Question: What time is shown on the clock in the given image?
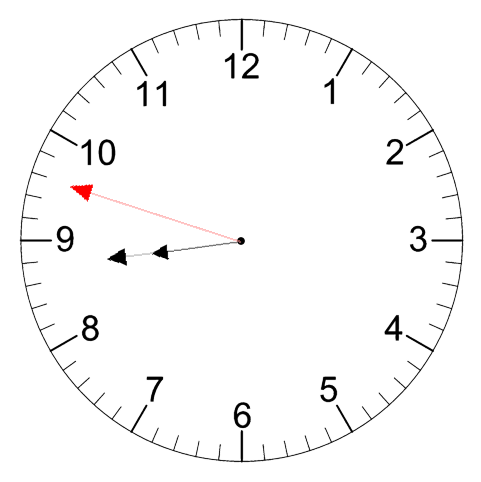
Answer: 08:43:48